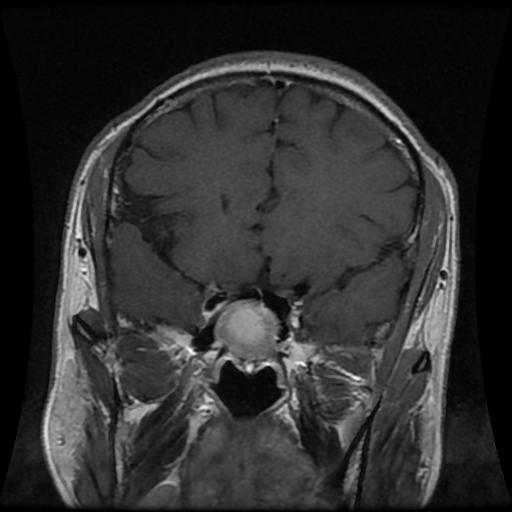
Label: pituitary